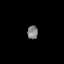
Tissue: prostate
Cell type: Myeloid cells
Senescence score: 0.2848
Nuclear area (px): 130
Mean DAPI intensity: 137.031